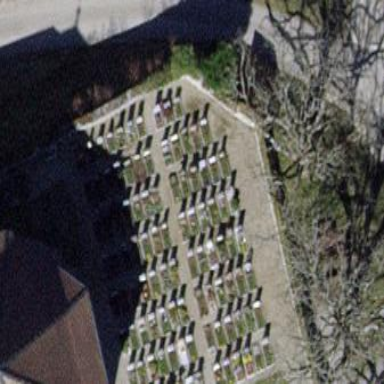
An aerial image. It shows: Cemetery.